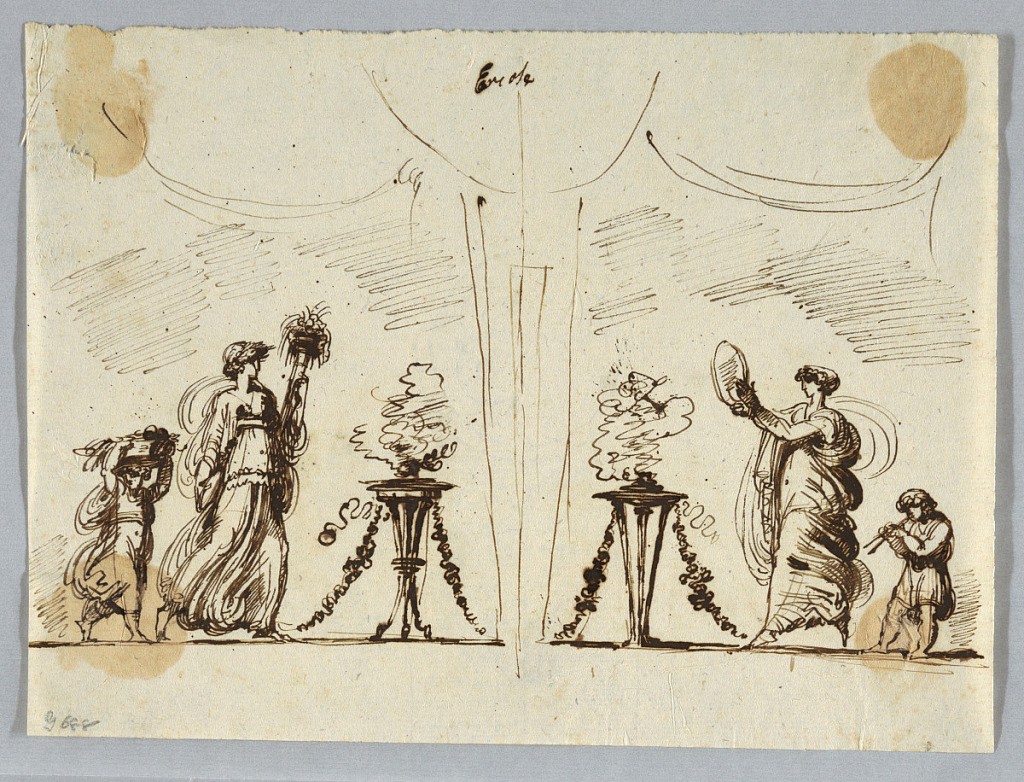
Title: Drawing
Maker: Felice Giani, Italian, 1758–1823
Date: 1801-1805
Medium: Pen and brown ink over traces of graphite on cream laid paper
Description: At left: a woman carrying a filled cornucopia and a turnip(?) approaches an altar from left. She is followed by a girl carrying a basket upon her head. At right a woman holding a cymbal with both hands approaches an altar from right. She is followed by a boy blowing a double flute. Written above as in 3437: '' Ercole.''